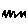
Label: zigzag